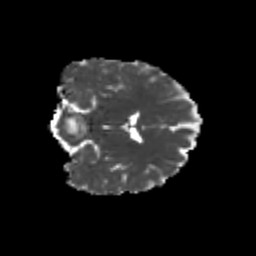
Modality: MD
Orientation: coronal
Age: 23
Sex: female
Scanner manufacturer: siemens
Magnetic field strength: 3 T
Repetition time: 3.5 s
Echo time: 0.104 s